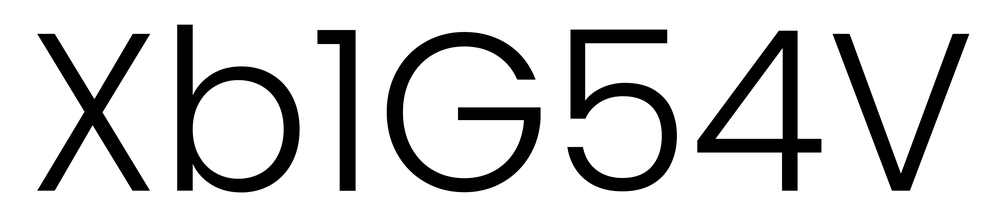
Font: Poppins-Light